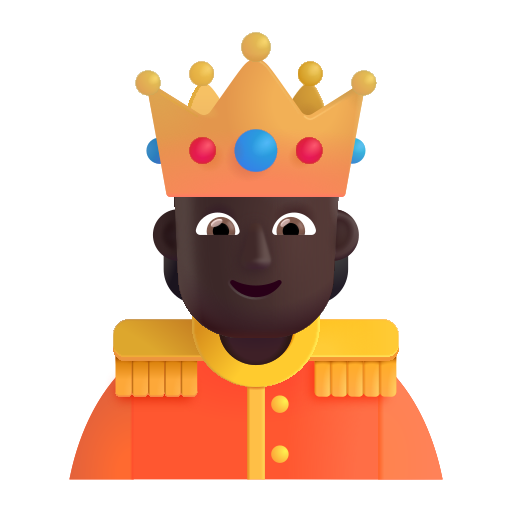
person with crown color dark